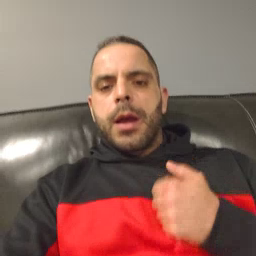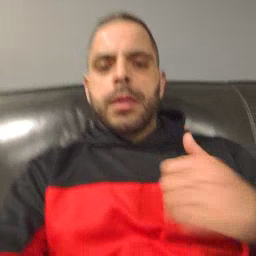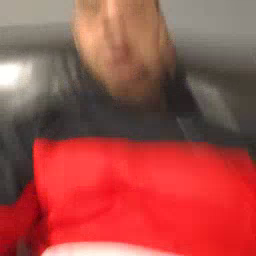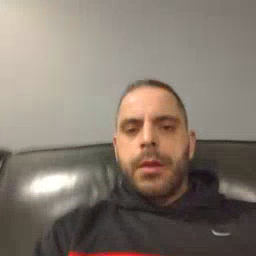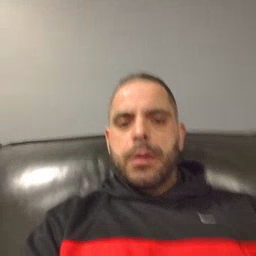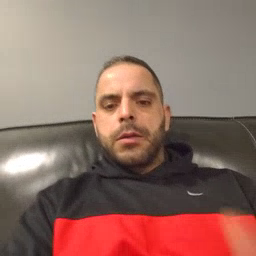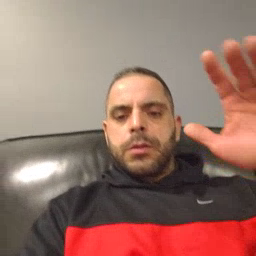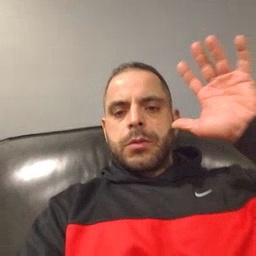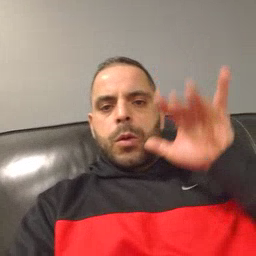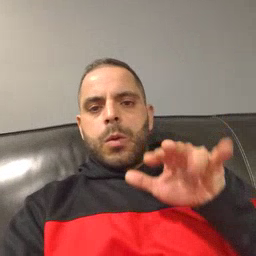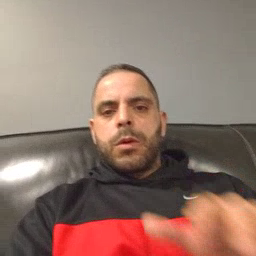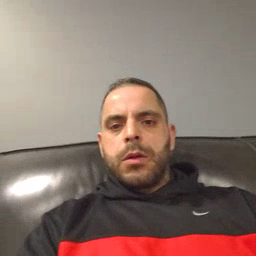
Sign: snow